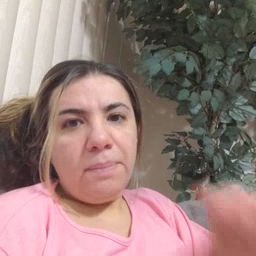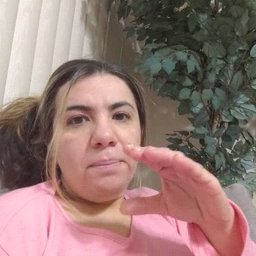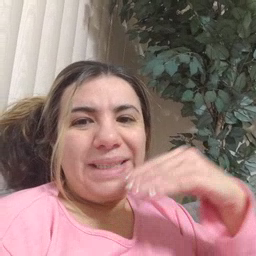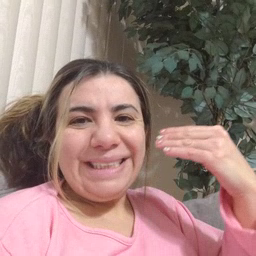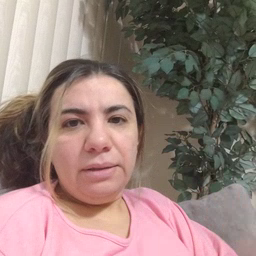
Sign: smile